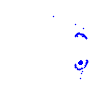
Particle: pion